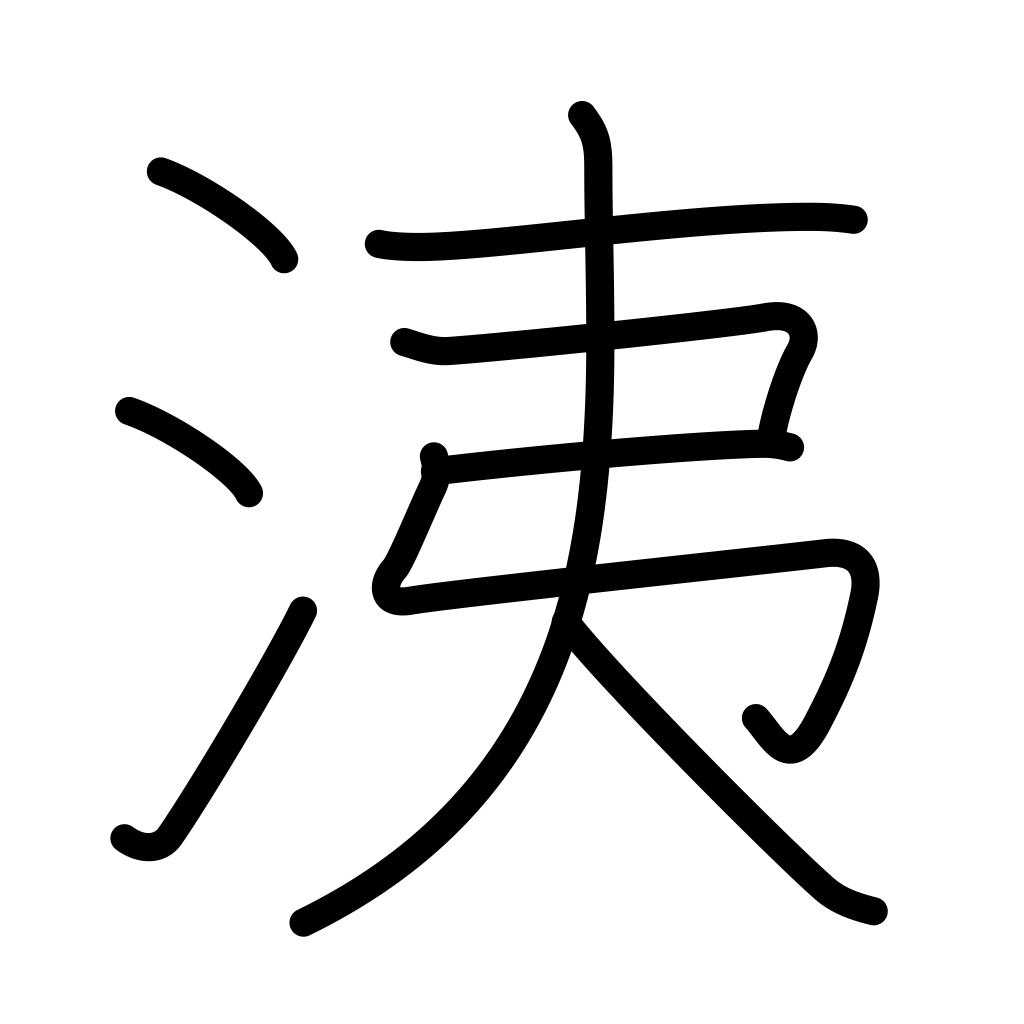
Meaning: tear, nasal discharge